Question: The goal is to create a ActionFilter to save all your contacts automatically.
## Code:
'Origem' is used to identify the view source of contact was saved (in this case only two views contato 'ContatoViewModel' and Careers 'TrabalheConoscoViewModel')
'''
public class ContatoViewModel
{
public string Nome { get; set; }
public string Email { get; set; }
public string Assunto { get; set; }
public string Mensagem { get; set; }
public static explicit operator Contato(ContatoViewModel vm)
{
return new Contato { Nome = vm.Nome, Email = vm.Email, PrimeiroContato = DateTime.Now, Origem = OrigemContato.Contato };
}
}
public class TrabalheConoscoViewModel
{
public string Nome { get; set; }
public string Email { get; set; }
public string Mensagem { get; set; }
public HttpPostedFileBase Arquivo { get; set; }
public static explicit operator Contato(TrabalheConoscoViewModel vm)
{
return new Contato{ Nome = vm.Nome, Email = vm.Email, PrimeiroContato=DateTime.Now, Origem = OrigemContato.Candidato };
}
}
'''
'''
public class LogContatoAttribute : ActionFilterAttribute
{
private readonly string _paramName;
private object _paramValue = null;
public LogContatoAttribute(string paramName = "vm")
{
_paramName = paramName;
}
public override void OnActionExecuting(ActionExecutingContext filterContext)
{
if (filterContext.ActionParameters.ContainsKey(_paramName))
_paramValue = filterContext.ActionParameters[_paramName];
else
throw new ArgumentException("Parametro nao encontrado.", _paramName);
}
public override void OnActionExecuted(ActionExecutedContext filterContext)
{
var a = (Contato)_paramValue; //Error!!!!
// Save in database
}
}
'''
'''
public ActionResult contato()
{
return View(new ContatoViewModel());
}
[HttpPost]
[ValidateAntiForgeryToken]
[LogContato("vm")]
public ActionResult contato(ContatoViewModel vm)
{
if (ModelState.IsValid)
{
new mailController().contato(vm).Deliver();
return RedirectToRoute("Default", new RouteValueDictionary { { "controller", "home" }, { "action", "contato" } });
}
ModelState.AddModelError("", "Nao foi possivel enviar sua mensagem.");
return View(vm);
}
'''
## Error
'''
System.InvalidCastException was unhandled by user code
HResult=-<PHONE>
Message=Unable to cast object of type 'CreditoImobiliarioBB.WebSite.ViewModels.ContatoViewModel' to type 'CreditoImobiliarioBB.WebSite.Models.Contato'.
Source=CreditoImobiliarioBB.WebSite
StackTrace:
at CreditoImobiliarioBB.WebSite.Infra.Filters.LogContatoAttribute.OnActionExecuted(ActionExecutedContext filterContext) in w:\Clients\creditoimobiliariobb\website\src\CreditoImobiliarioBB.WebSite\Infra\Filters\LogContato.cs:line 27
at System.Web.Mvc.Async.AsyncControllerActionInvoker.<>c__DisplayClass4f.<InvokeActionMethodFilterAsynchronously>b__49()
at System.Web.Mvc.Async.AsyncControllerActionInvoker.<>c__DisplayClass4f.<InvokeActionMethodFilterAsynchronously>b__49()
InnerException:
'''

## Question
I believe it is because the '_paramValue' is a object.
How implicit convert from an object?
Thanks.
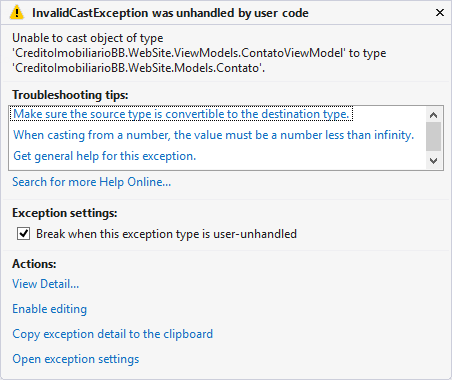
Answer: The exception is certainly caused because the type you're calling the conversion on is 'object'.
You also can't create implicit conversions from the base 'object' type. You'll need to cast to the correct type before you're able to use your implicit converter.
I'm not a big fan of using implicit/explicit conversion operators. I much prefer a propper mapping solution like AutoMapper.